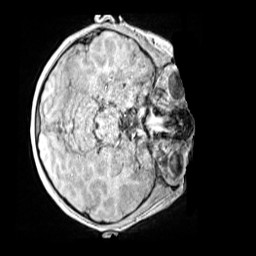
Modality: MP2RAGE
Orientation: axial
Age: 9
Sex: female
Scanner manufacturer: siemens
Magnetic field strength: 3 T
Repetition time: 4 s
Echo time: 0.00299 s